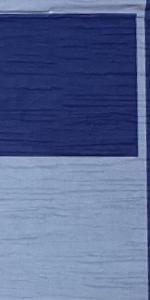
Label: Empty